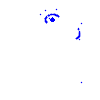
Particle: electron